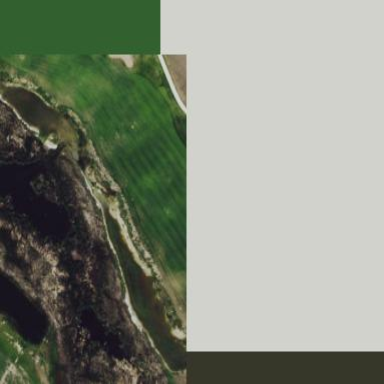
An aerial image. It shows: Golf fairway in the image.